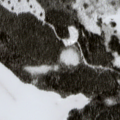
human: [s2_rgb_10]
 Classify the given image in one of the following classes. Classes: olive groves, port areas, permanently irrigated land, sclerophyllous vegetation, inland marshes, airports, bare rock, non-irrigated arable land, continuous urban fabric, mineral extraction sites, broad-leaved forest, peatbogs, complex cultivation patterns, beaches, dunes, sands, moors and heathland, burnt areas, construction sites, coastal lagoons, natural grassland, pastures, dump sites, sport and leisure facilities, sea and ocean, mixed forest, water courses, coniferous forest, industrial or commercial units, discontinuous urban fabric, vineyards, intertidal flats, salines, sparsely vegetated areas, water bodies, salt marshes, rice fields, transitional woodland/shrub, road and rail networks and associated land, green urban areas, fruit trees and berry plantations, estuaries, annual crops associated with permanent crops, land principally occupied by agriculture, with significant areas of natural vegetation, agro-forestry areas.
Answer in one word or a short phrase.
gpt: coniferous forest, peatbogs, water bodies